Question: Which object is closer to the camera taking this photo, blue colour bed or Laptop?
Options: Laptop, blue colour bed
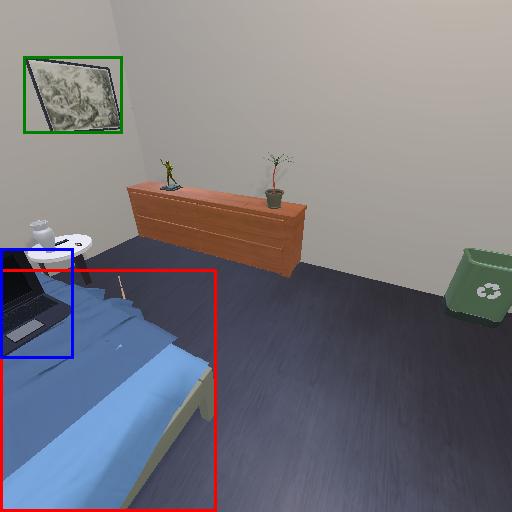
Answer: Laptop